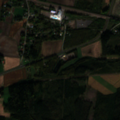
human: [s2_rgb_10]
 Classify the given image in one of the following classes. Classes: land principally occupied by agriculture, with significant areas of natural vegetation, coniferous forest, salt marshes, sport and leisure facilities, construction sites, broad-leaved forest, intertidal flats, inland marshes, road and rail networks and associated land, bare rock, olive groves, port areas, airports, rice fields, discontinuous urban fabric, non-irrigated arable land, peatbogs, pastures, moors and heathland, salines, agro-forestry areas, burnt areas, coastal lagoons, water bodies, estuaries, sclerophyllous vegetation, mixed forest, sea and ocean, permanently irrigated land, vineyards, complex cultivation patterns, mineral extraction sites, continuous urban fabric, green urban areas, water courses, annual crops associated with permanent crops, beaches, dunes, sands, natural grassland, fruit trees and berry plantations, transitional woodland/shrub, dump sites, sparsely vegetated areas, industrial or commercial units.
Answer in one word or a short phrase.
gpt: discontinuous urban fabric, non-irrigated arable land, land principally occupied by agriculture, with significant areas of natural vegetation, coniferous forest, mixed forest, transitional woodland/shrub